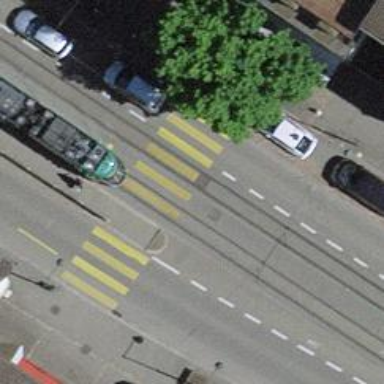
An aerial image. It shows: Marked crossing with visible markings.